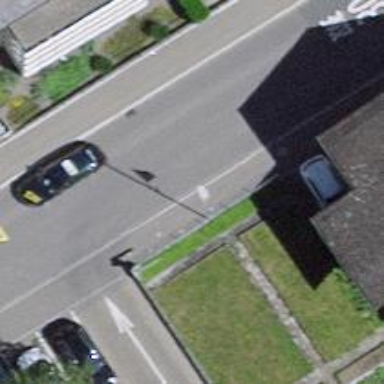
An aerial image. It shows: Unmarked zebra crossing on the road.